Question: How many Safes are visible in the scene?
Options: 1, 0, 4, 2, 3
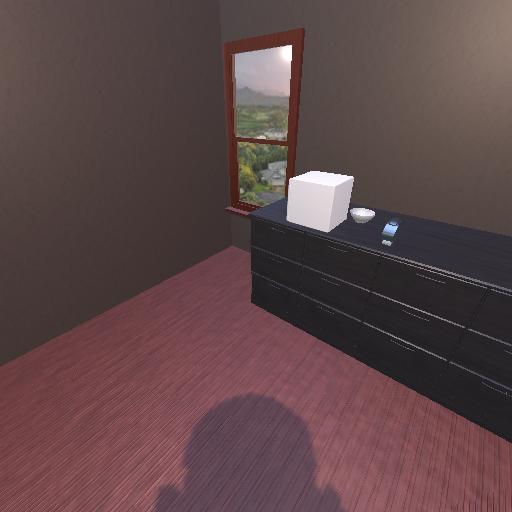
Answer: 1